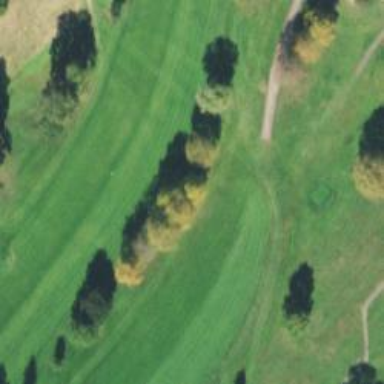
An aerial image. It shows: View of golf hole.